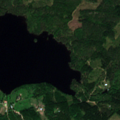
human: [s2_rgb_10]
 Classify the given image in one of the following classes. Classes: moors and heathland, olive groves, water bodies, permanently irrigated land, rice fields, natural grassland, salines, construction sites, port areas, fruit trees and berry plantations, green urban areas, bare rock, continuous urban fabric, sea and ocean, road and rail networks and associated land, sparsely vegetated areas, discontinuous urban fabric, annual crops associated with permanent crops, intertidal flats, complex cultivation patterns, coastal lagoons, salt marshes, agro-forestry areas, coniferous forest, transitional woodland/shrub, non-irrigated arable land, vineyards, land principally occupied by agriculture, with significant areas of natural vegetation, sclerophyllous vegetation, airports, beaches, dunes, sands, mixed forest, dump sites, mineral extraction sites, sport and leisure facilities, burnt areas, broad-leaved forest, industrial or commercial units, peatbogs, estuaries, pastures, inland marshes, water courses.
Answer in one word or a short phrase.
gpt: broad-leaved forest, coniferous forest, mixed forest, water bodies